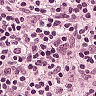
Metastatic tissue present: yes